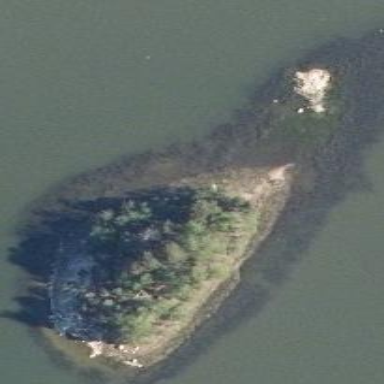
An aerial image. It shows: Islet along the natural coastline.